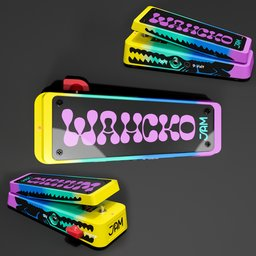
Label: electronics